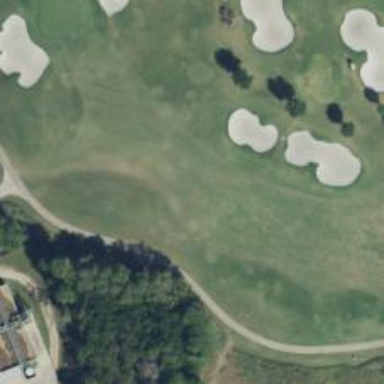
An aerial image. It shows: Golf hole.